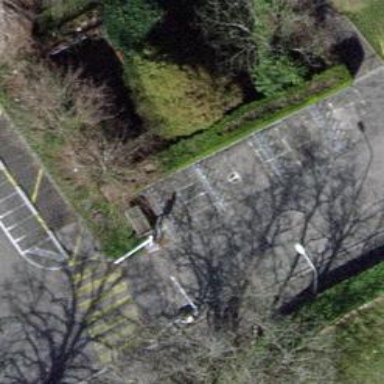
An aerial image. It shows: Bicycle parking facility.